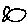
Label: fish